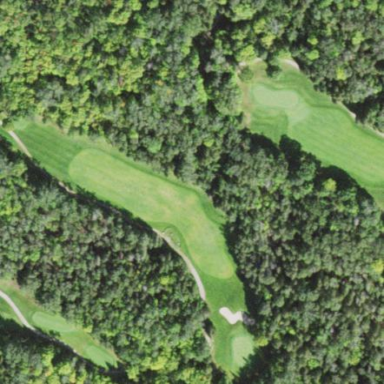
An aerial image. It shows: Golf fairway surrounded by grass.